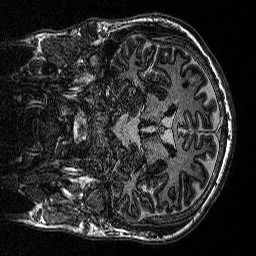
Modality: MP2RAGE
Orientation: coronal
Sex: male
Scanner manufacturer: siemens
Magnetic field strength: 3 T
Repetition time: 5 s
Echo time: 0.00292 s